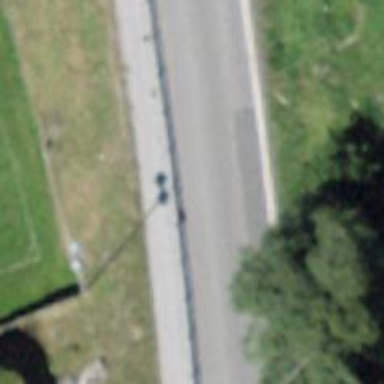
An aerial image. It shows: Secondary road with asphalt surface.